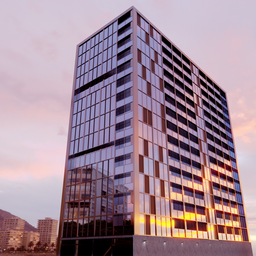
Label: architecture